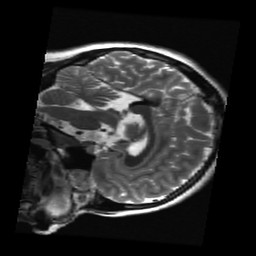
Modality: T2w
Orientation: sagittal
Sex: female
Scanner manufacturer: ge
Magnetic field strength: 3 T
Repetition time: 5 s
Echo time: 0.101 s